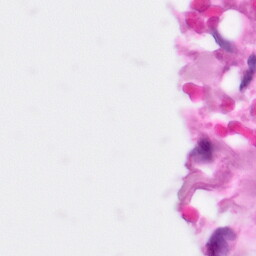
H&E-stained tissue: Pancreatic